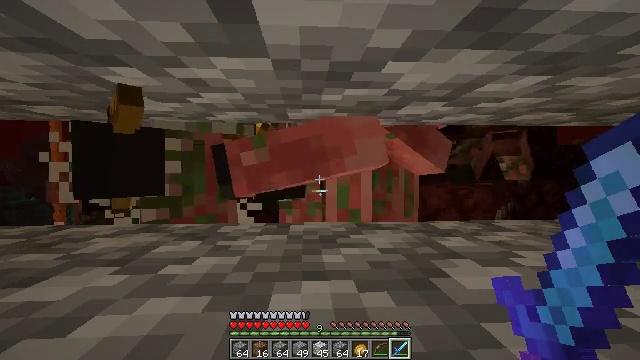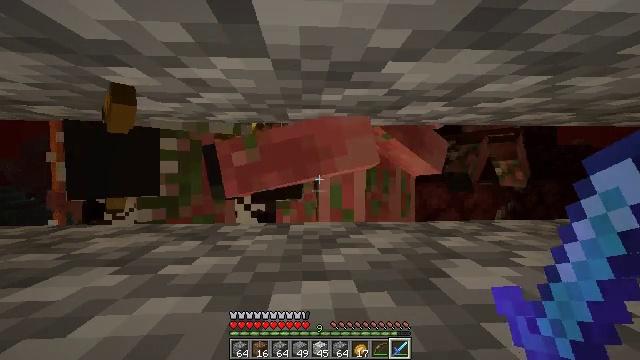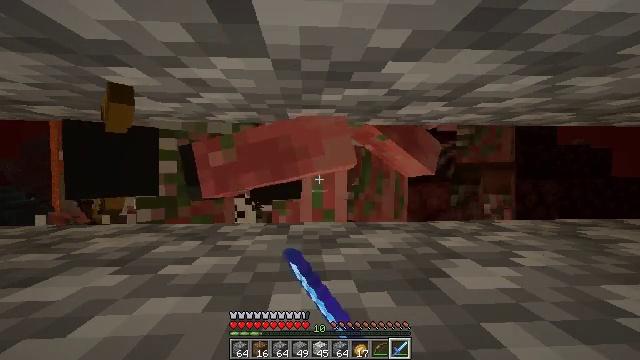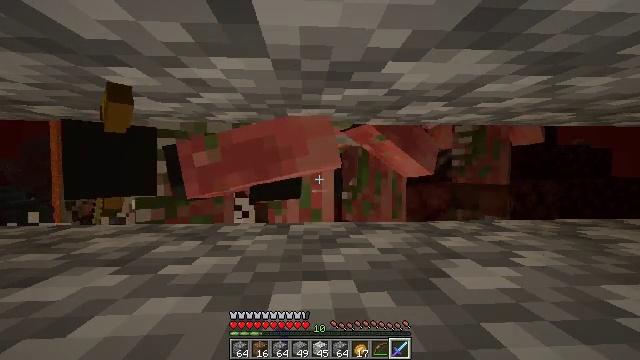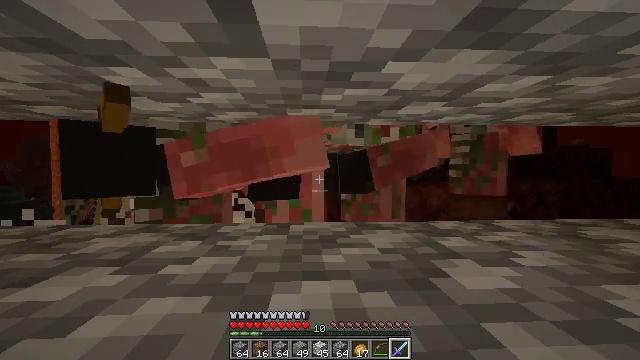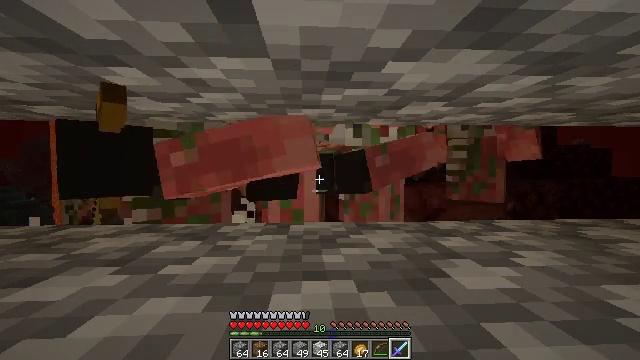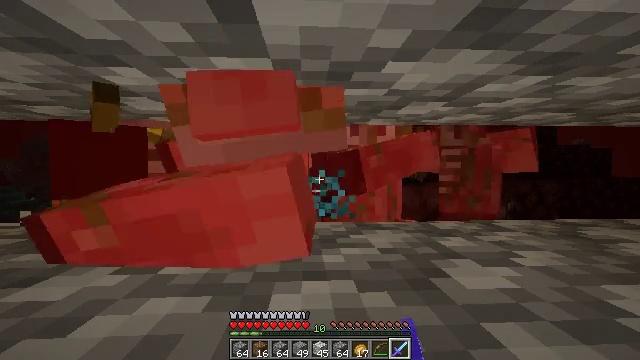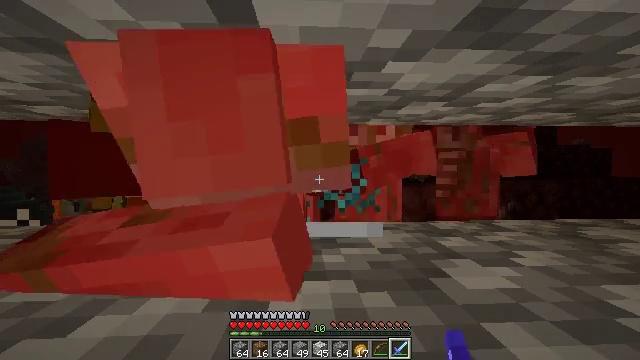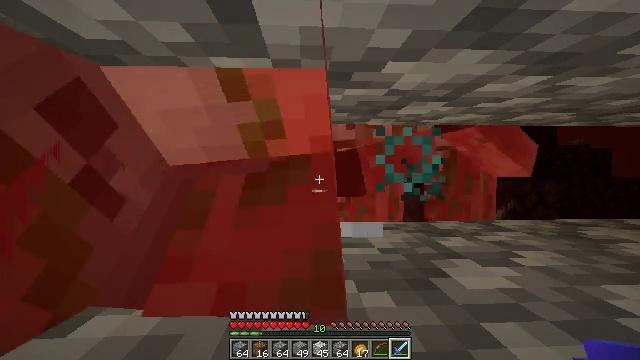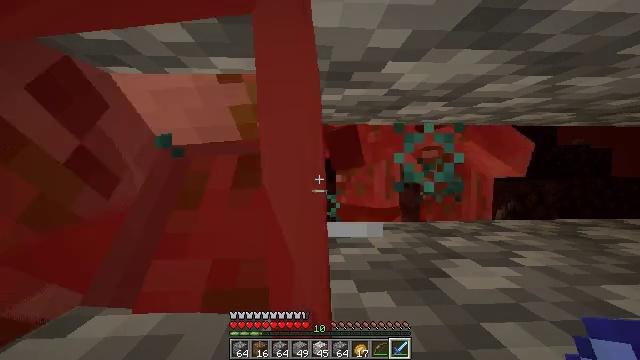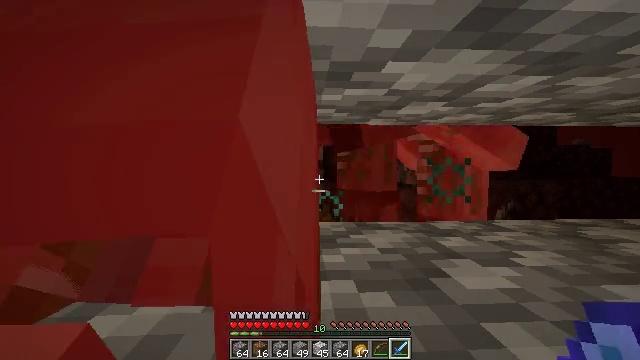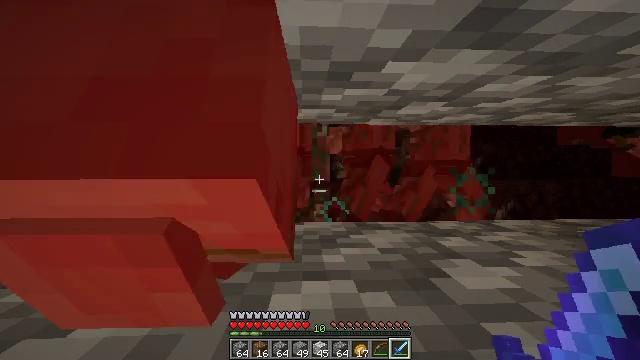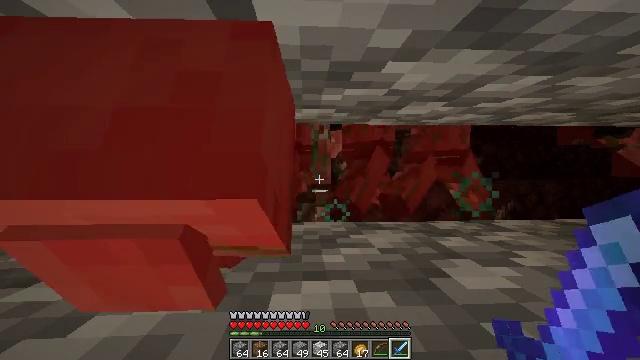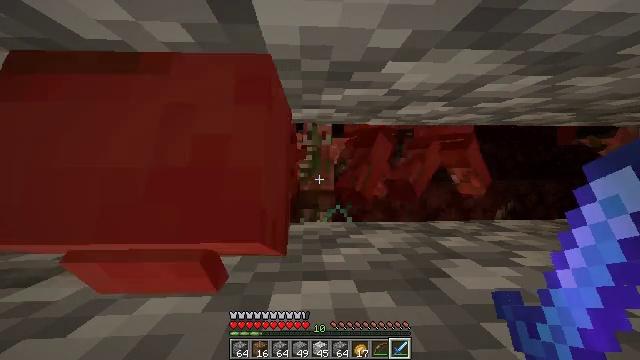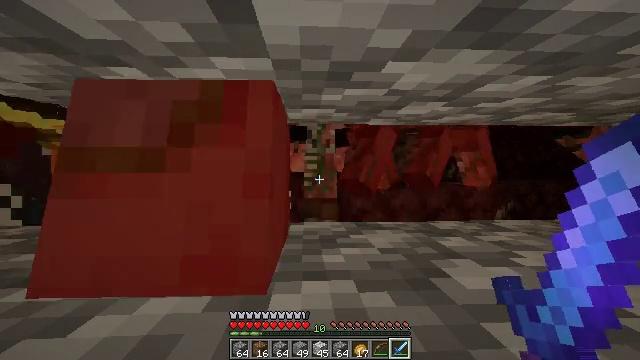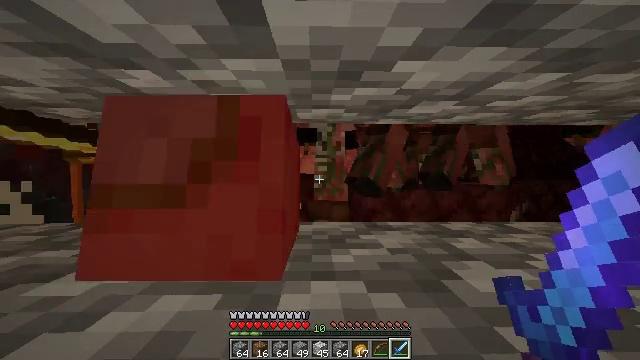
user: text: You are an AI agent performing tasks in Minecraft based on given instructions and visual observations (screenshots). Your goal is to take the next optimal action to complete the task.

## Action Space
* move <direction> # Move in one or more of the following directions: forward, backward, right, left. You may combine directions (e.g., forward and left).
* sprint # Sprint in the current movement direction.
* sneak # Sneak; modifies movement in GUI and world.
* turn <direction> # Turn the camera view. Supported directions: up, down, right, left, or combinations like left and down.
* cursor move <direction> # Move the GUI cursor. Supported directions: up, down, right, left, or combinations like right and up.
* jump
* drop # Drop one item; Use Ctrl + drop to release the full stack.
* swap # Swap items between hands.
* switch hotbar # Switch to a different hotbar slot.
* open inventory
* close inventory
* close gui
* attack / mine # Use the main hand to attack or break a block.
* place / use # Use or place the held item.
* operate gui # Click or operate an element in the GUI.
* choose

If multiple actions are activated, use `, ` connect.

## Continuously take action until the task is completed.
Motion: motion action
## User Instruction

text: Kill a zombified piglin.
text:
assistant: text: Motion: attack / mine
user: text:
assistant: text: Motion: attack / mine
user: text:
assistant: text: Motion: attack / mine
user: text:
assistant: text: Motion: attack / mine
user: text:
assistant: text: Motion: no_op
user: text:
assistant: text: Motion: no_op
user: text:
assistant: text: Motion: no_op
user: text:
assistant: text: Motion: no_op
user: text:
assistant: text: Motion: no_op
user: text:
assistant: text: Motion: no_op
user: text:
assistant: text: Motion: no_op
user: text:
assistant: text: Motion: no_op
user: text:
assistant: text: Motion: no_op
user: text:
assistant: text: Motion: no_op
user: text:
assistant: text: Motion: turn left
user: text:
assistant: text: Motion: turn left and up
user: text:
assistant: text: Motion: no_op
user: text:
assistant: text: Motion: no_op
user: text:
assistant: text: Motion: turn down
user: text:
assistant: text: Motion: turn left
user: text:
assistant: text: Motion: turn left
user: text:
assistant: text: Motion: turn right and down
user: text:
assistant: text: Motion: no_op
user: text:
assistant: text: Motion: no_op
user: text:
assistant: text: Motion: no_op
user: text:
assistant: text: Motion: no_op
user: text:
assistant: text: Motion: no_op
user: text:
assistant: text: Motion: no_op
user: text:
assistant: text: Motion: turn right
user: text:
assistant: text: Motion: turn right and up